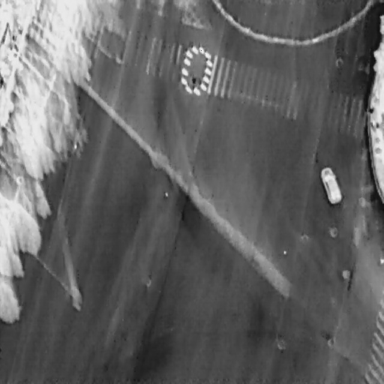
There is a Car in the infrared image.